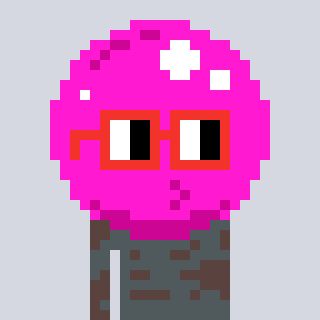
a pixel art character with square red glasses, a bubblegum-shaped head and a darkbrown-colored body on a cool background